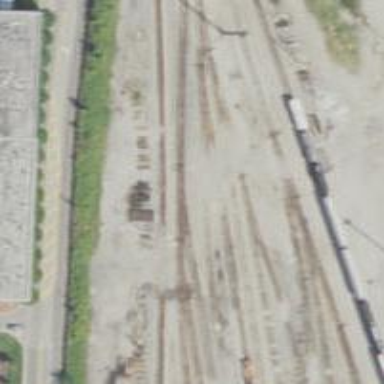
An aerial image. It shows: Railway yard in service.